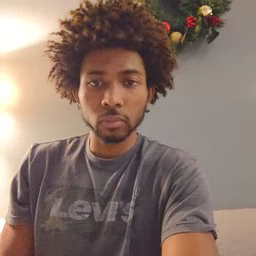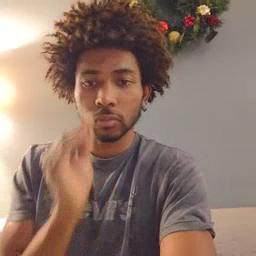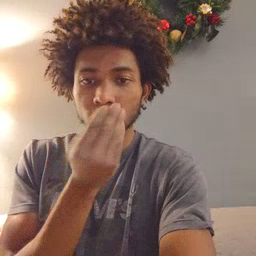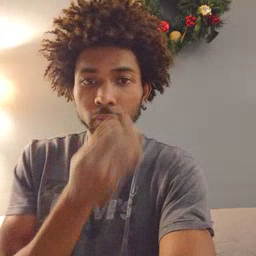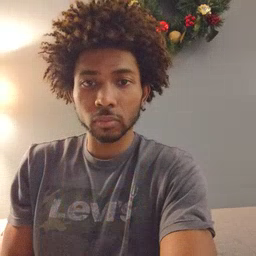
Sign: flower